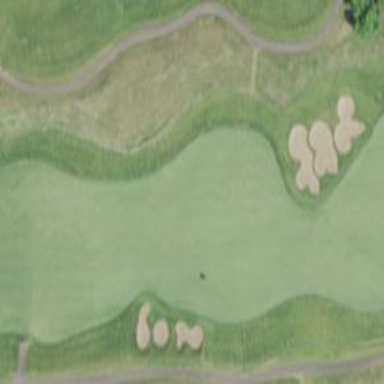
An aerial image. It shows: View of golf hole.